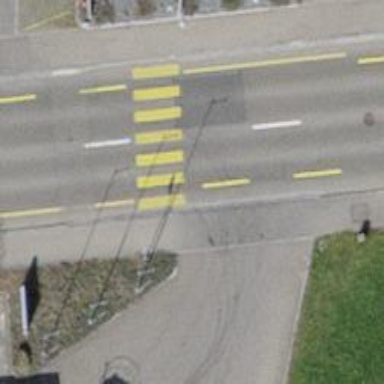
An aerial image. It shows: Marked crossing on footway with traffic-calming table.